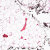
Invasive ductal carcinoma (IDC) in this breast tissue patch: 0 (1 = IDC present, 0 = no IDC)